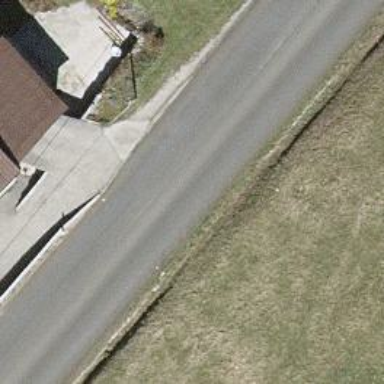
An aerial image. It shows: Secondary road with asphalt surface.